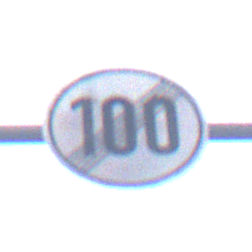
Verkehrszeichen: EndeGeschwindigkeit100
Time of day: SunriseSunset
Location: Outdoor (Urban)
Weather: Clear
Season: NotSpecified
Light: Natural